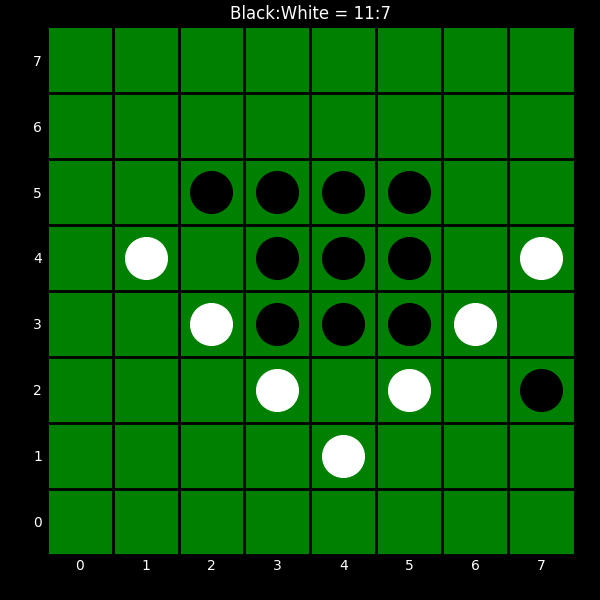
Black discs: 11
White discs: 7